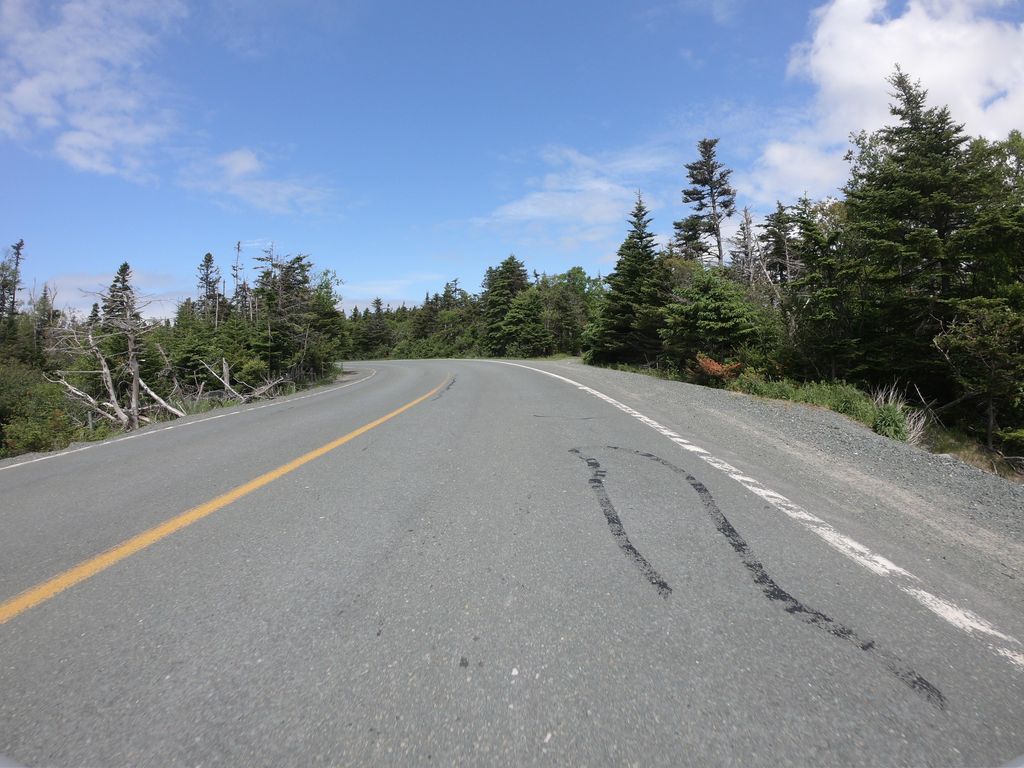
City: st_johns